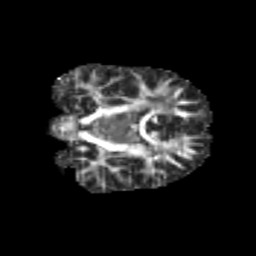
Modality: FA
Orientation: coronal
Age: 10
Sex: male
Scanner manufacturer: siemens
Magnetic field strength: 3 T
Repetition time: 3.8 s
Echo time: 0.07 s